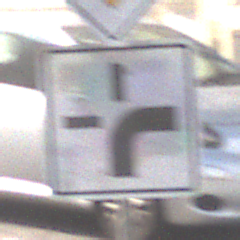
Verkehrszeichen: VerlaufVorfahrtsstrasse3
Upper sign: Vorfahrtsstrasse
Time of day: MorningAfternoon
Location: Outdoor (Urban)
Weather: PartlyCloudy
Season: NotSpecified
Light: Natural